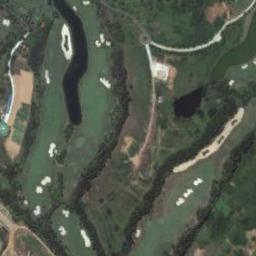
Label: golf_course